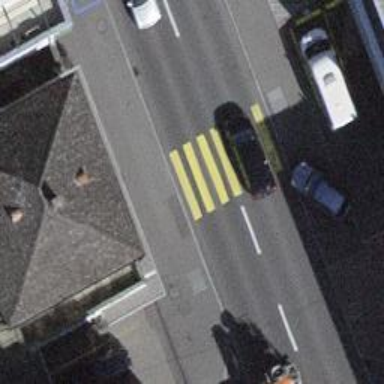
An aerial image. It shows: Uncontrolled zebra crossing on the road.